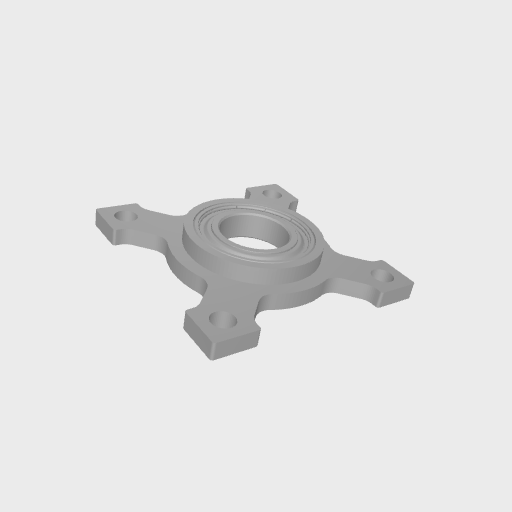
Part: ThruHolePillowBlock12ID